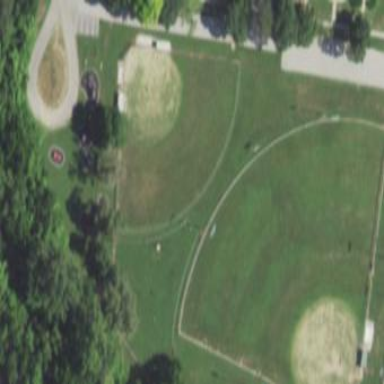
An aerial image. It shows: Baseball pitch for leisure land activities.